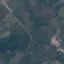
Label: PermanentCrop